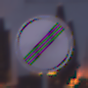
Verkehrszeichen: EndeSaemtlicherBegrenzungen
Umgebung: Outdoor, Urban
Tageszeit: Night
Wetter: PartlyCloudy
Licht: Artificial
Jahreszeit: NotSpecified
Kontrast: HighContrast